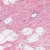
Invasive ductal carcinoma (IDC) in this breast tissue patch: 0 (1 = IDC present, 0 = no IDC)